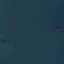
Land use / land cover: SeaLake